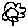
Label: flower